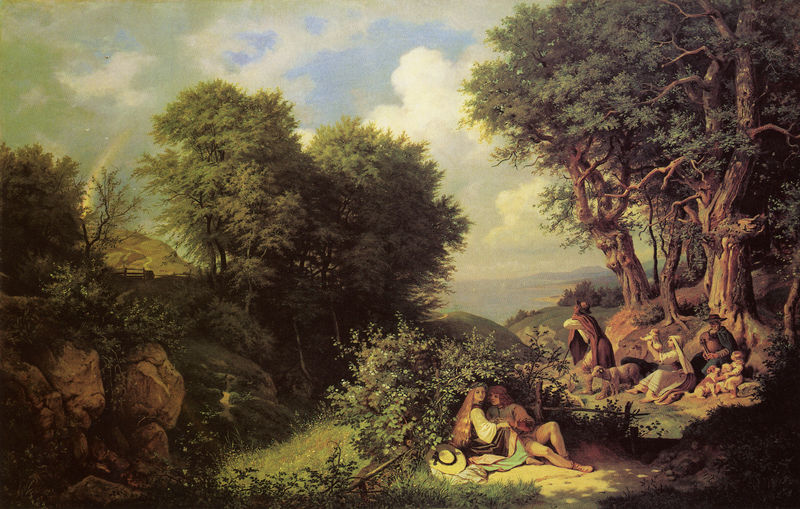
Titel: Junilandschaft mit dem Regenbogen
Künstler: Adrian Ludwig Richter
Standort: Dresden
Institution: Gemäldegalerie Neue Meister
Schlagwörter: baum, berg, blau, blätter, felsen, gemälde, himmel, laub, mann, meer, schatten, wasser, wolken, baumstämme, bäume, frauen, gelb, grün, landschaft, menschen, mädchen, ocker, sitzen, äste, braun, frau, hell, holz, hut, licht, männer, straße, szene, weiss, gras, hund, hunde, park, tier, tiere, weg, wiese, zaun, barock, stein, steine, blicken, öl, ast, baumstamm, erde, ferne, horizont, hügel, natur, stamm, strauch, weite, zweige, busch, büsche, gebüsch, hütte, pfad, sonne, sträucher, haare, familie, kind, mutter, paar, pflanzen, rokoko, schön, tal, wald, kinder, beine, sommer, liebe, ruhe, liegen, ruhen, stab, berge, fels, gebirge, tag, ausflug, baby, idylle, pause, picknick, rast, bank, figuren, romantik, stämme, wetter, strohhut, vergnügen, liegend, sonnenhut, waldrand, harmonie, lamm, schaf, lichtung, liebespaar, wurzeln, verliebt, liebende, knorrig, wegrand, gestrüpp, verstecken, schafe, hirte, hirten, schäfer, ausruhen, buam, rasten, wanderung, felsens, regenbogen, bukolisch, teine, hirt, waldlichtung, woklen, äaste, schäfel, schäferszene, pflanten, chaf, #himmel, schäferlied